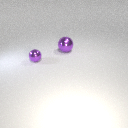
large purple metal sphere to the right of small purple metal sphere